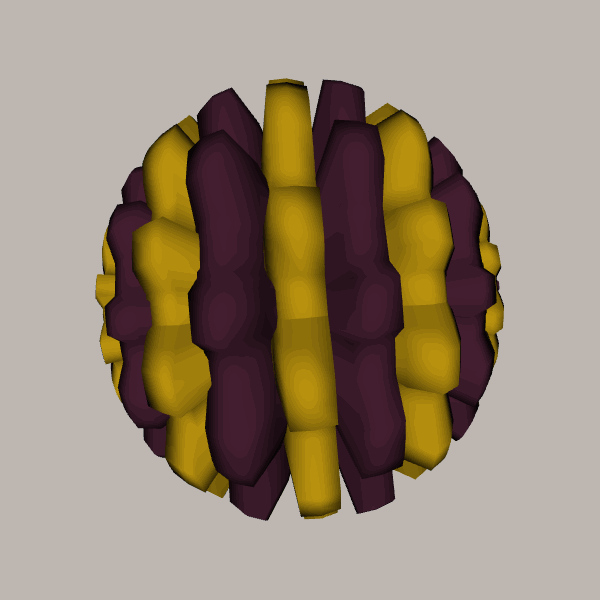
Background: light